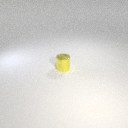
small yellow metal cylinder